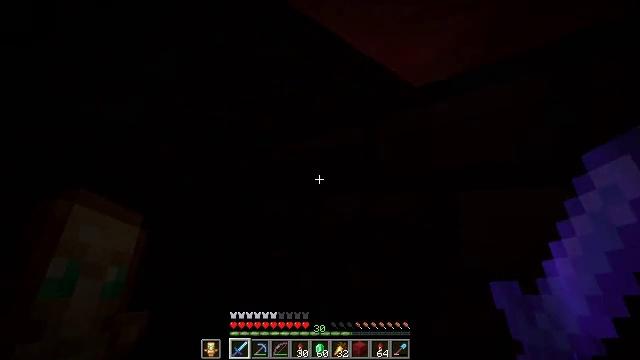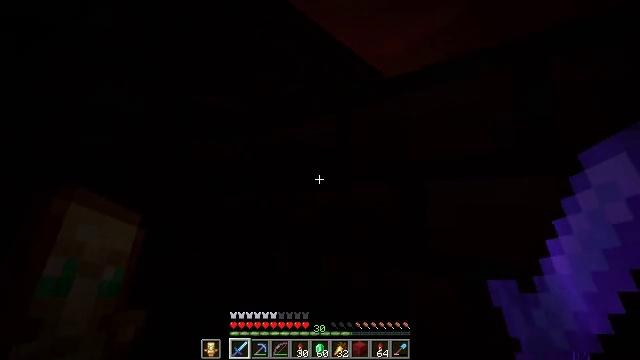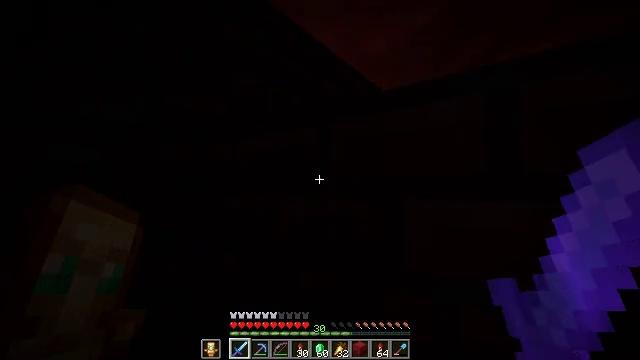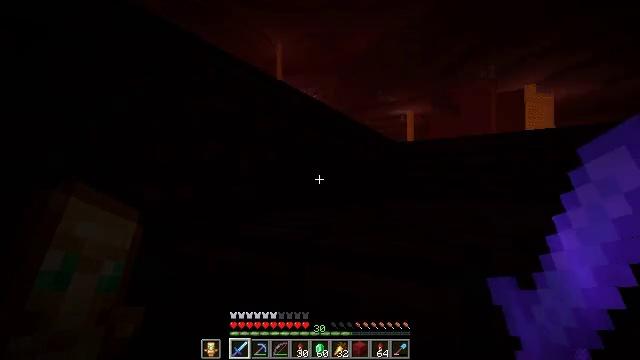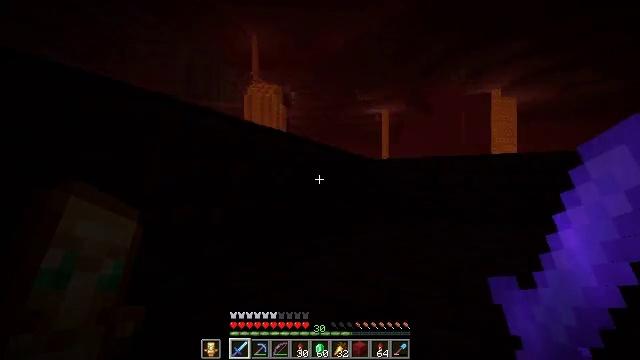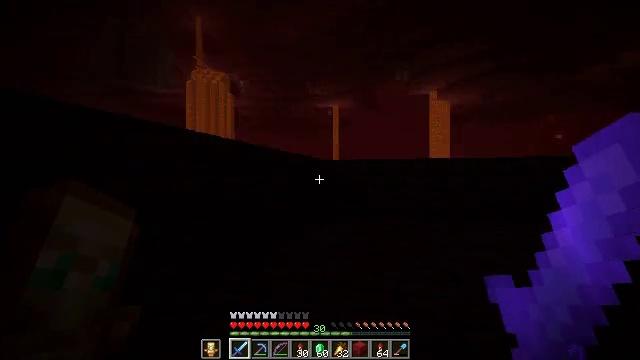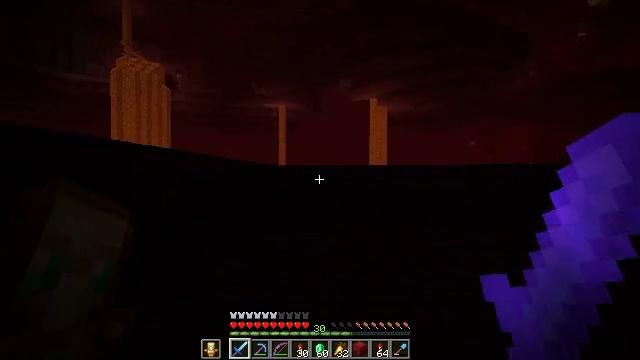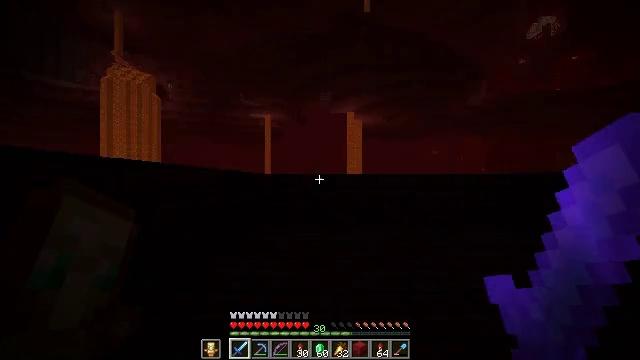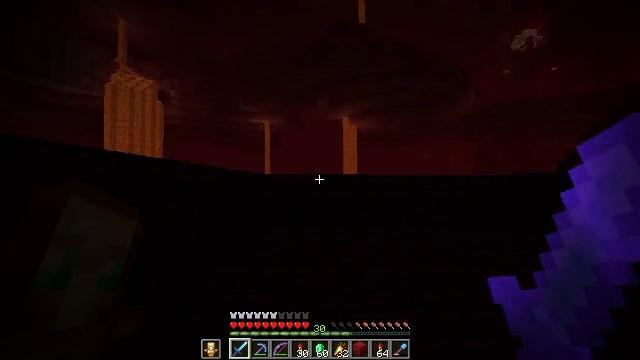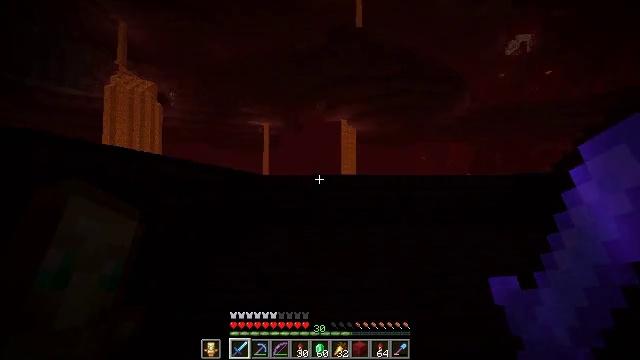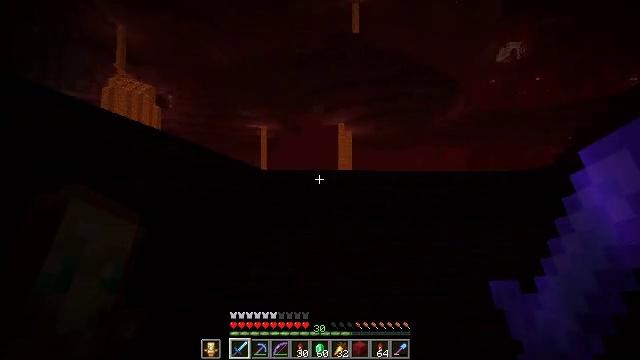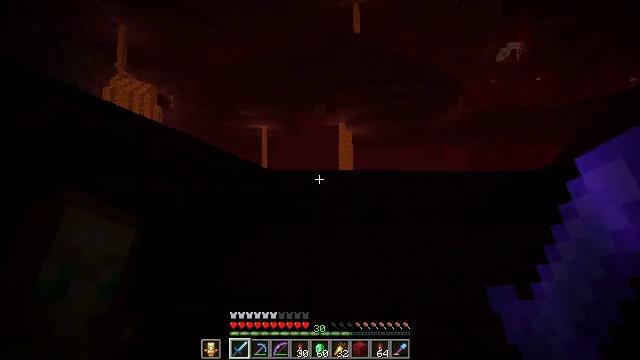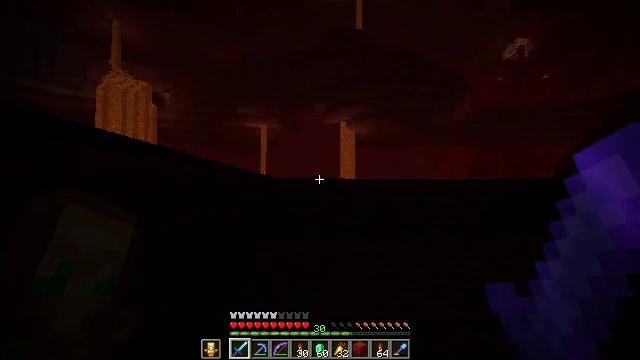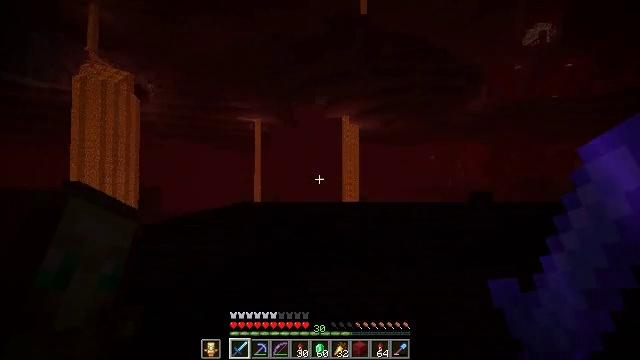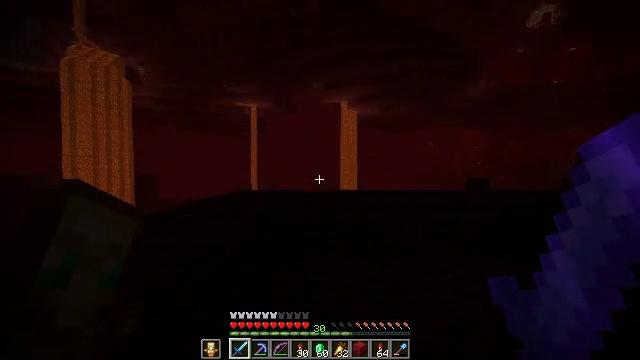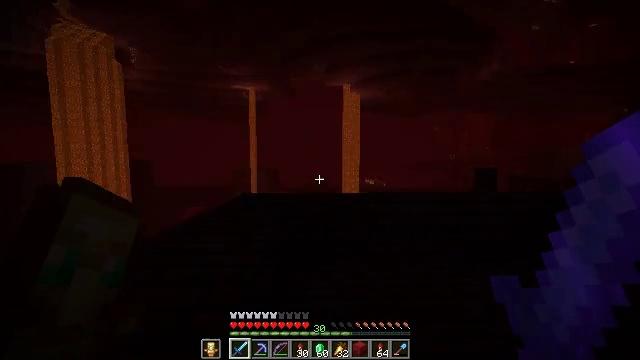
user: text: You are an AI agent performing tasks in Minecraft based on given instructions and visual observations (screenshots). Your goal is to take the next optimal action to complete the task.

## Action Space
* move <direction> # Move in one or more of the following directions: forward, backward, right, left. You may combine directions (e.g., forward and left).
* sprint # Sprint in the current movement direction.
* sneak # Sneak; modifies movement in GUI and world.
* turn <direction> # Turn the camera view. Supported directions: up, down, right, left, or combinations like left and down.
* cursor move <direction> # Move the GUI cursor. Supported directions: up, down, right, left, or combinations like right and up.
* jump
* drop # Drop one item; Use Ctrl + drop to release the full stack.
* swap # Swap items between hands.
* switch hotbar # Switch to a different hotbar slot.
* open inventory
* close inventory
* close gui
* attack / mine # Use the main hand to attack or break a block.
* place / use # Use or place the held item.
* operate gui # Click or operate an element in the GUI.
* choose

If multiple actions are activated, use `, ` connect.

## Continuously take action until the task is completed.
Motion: motion action
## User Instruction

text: Harvest nether bricks from a structure.
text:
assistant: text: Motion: move forward and move left, sprint, turn right and down, jump
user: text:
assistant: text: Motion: move forward and move left, sprint, turn right, jump
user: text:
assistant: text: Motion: move forward and move left, sprint, turn right, jump
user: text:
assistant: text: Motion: move forward and move left, sprint, turn right and down, jump
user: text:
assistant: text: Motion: move forward and move left, sprint, turn right and down, jump
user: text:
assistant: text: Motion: move forward and move left, sprint, turn right, jump
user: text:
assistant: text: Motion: move forward and move left, sprint, turn right, jump
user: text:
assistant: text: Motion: move forward and move left, sprint, jump
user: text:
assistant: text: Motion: move forward and move left, sprint, jump
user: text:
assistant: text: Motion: move forward and move left, sprint, jump
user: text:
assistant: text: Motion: move forward and move left, sprint, jump
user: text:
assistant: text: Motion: move forward and move left, sprint, jump
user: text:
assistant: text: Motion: move forward, sprint, jump
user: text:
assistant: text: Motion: move forward, sprint, turn down, jump
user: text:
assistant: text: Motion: move forward, sprint, turn down, jump
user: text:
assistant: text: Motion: move forward, sprint, turn left and down, jump
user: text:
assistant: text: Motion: move forward, sprint, turn left and down
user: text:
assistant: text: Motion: move forward, sprint, turn left and down
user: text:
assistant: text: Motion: move forward and move right, sprint, turn left and down
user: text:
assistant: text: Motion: move forward and move right, sprint, turn left and down
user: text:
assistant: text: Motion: move forward and move right, sprint, turn left
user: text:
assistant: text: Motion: move forward and move right, sprint, turn left
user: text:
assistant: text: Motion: move forward and move right, sprint
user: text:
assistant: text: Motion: move forward and move right, sprint, turn left
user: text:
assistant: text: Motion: move forward and move right, sprint
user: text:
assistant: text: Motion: move forward and move right, sprint
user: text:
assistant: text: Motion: move forward and move right, sprint
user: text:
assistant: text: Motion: move forward and move right, sprint
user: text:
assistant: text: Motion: move forward and move right, sprint
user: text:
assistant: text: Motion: move forward and move right, sprint